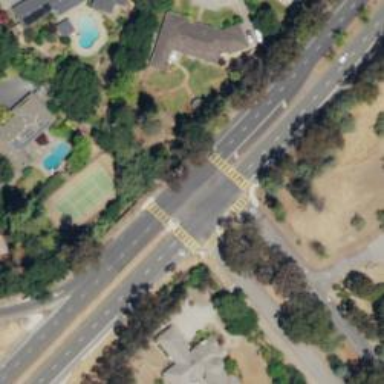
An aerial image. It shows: Marked crossing on footway.